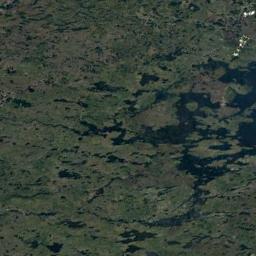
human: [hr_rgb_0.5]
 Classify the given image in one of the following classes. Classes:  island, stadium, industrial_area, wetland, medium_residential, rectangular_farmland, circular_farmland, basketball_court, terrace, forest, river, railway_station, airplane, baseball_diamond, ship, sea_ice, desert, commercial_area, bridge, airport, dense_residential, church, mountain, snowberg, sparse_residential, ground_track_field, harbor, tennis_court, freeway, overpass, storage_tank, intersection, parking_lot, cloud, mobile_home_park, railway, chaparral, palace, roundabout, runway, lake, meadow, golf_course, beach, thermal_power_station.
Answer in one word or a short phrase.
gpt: wetland